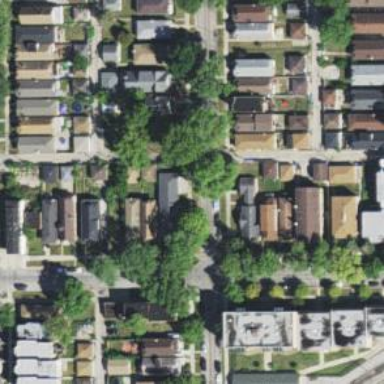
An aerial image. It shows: Alley classified as service road.